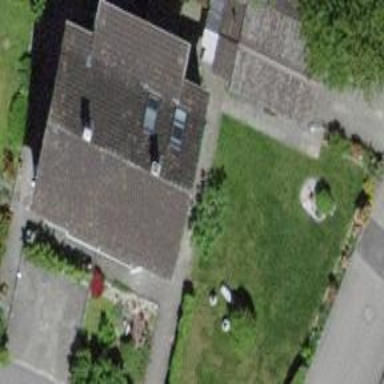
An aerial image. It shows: Terrace-style building with gabled roof.